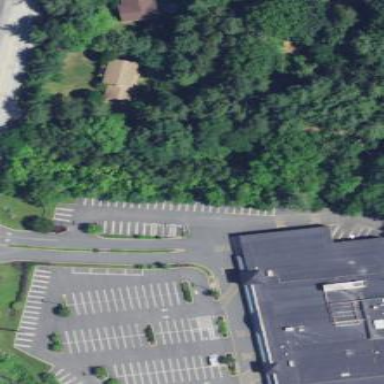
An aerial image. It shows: Supermarket building.